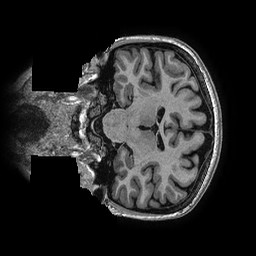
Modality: T1w
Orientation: coronal
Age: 23
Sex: female
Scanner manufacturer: ge
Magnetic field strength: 3 T
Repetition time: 0.006952 s
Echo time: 0.00292 s